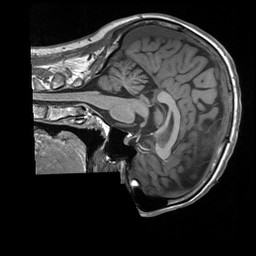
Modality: T1w
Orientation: sagittal
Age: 26
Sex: male
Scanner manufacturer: siemens
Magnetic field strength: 3 T
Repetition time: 1.9 s
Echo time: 0.00226 s